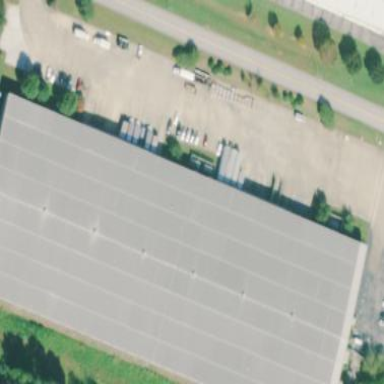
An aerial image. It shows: Warehouse building.